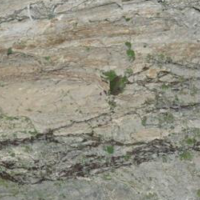
EUNIS habitat code: 48
Species observed at this site:
Oenanthe oenanthe